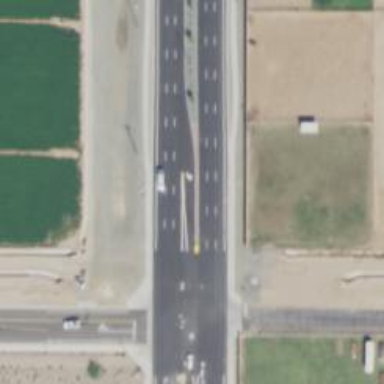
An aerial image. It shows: Secondary road with asphalt surface.